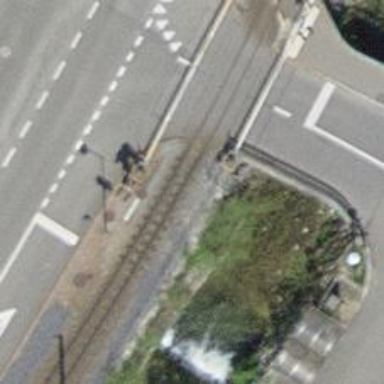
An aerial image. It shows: Railway halt.